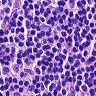
Metastatic tissue present: no